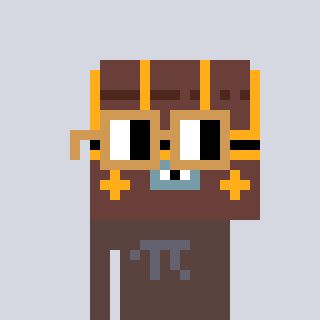
a pixel art character with square brown glasses, a treasure chest-shaped head and a darkbrown-colored body on a cool background